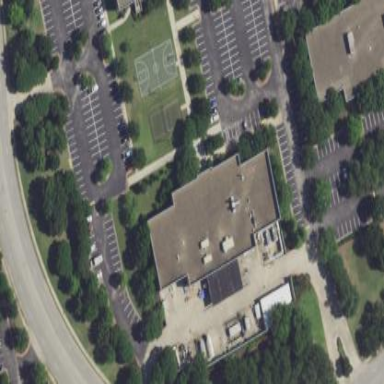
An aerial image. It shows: Office building.